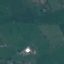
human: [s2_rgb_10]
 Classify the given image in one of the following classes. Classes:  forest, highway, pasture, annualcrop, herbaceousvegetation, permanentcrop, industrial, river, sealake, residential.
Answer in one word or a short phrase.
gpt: Pasture